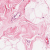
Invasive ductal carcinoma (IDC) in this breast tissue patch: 0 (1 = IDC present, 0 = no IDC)